Aerial crown-view tile of a tropical tree (Barro Colorado Island, Panama), acquired 20250414:
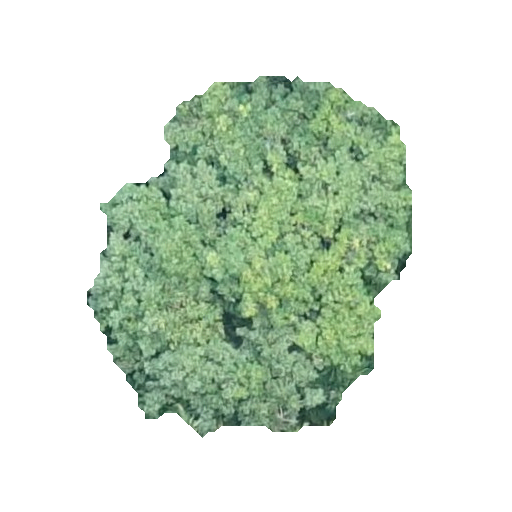
Species: Protium stevensonii
GBIF accepted scientific name: Tetragastris panamensis
Crown area: 127.758 m²